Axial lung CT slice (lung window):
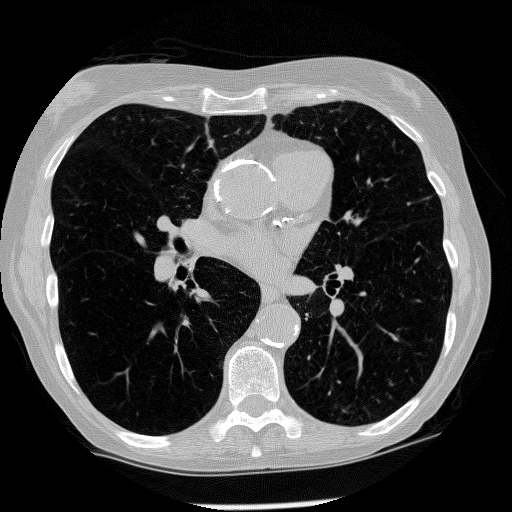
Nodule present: no